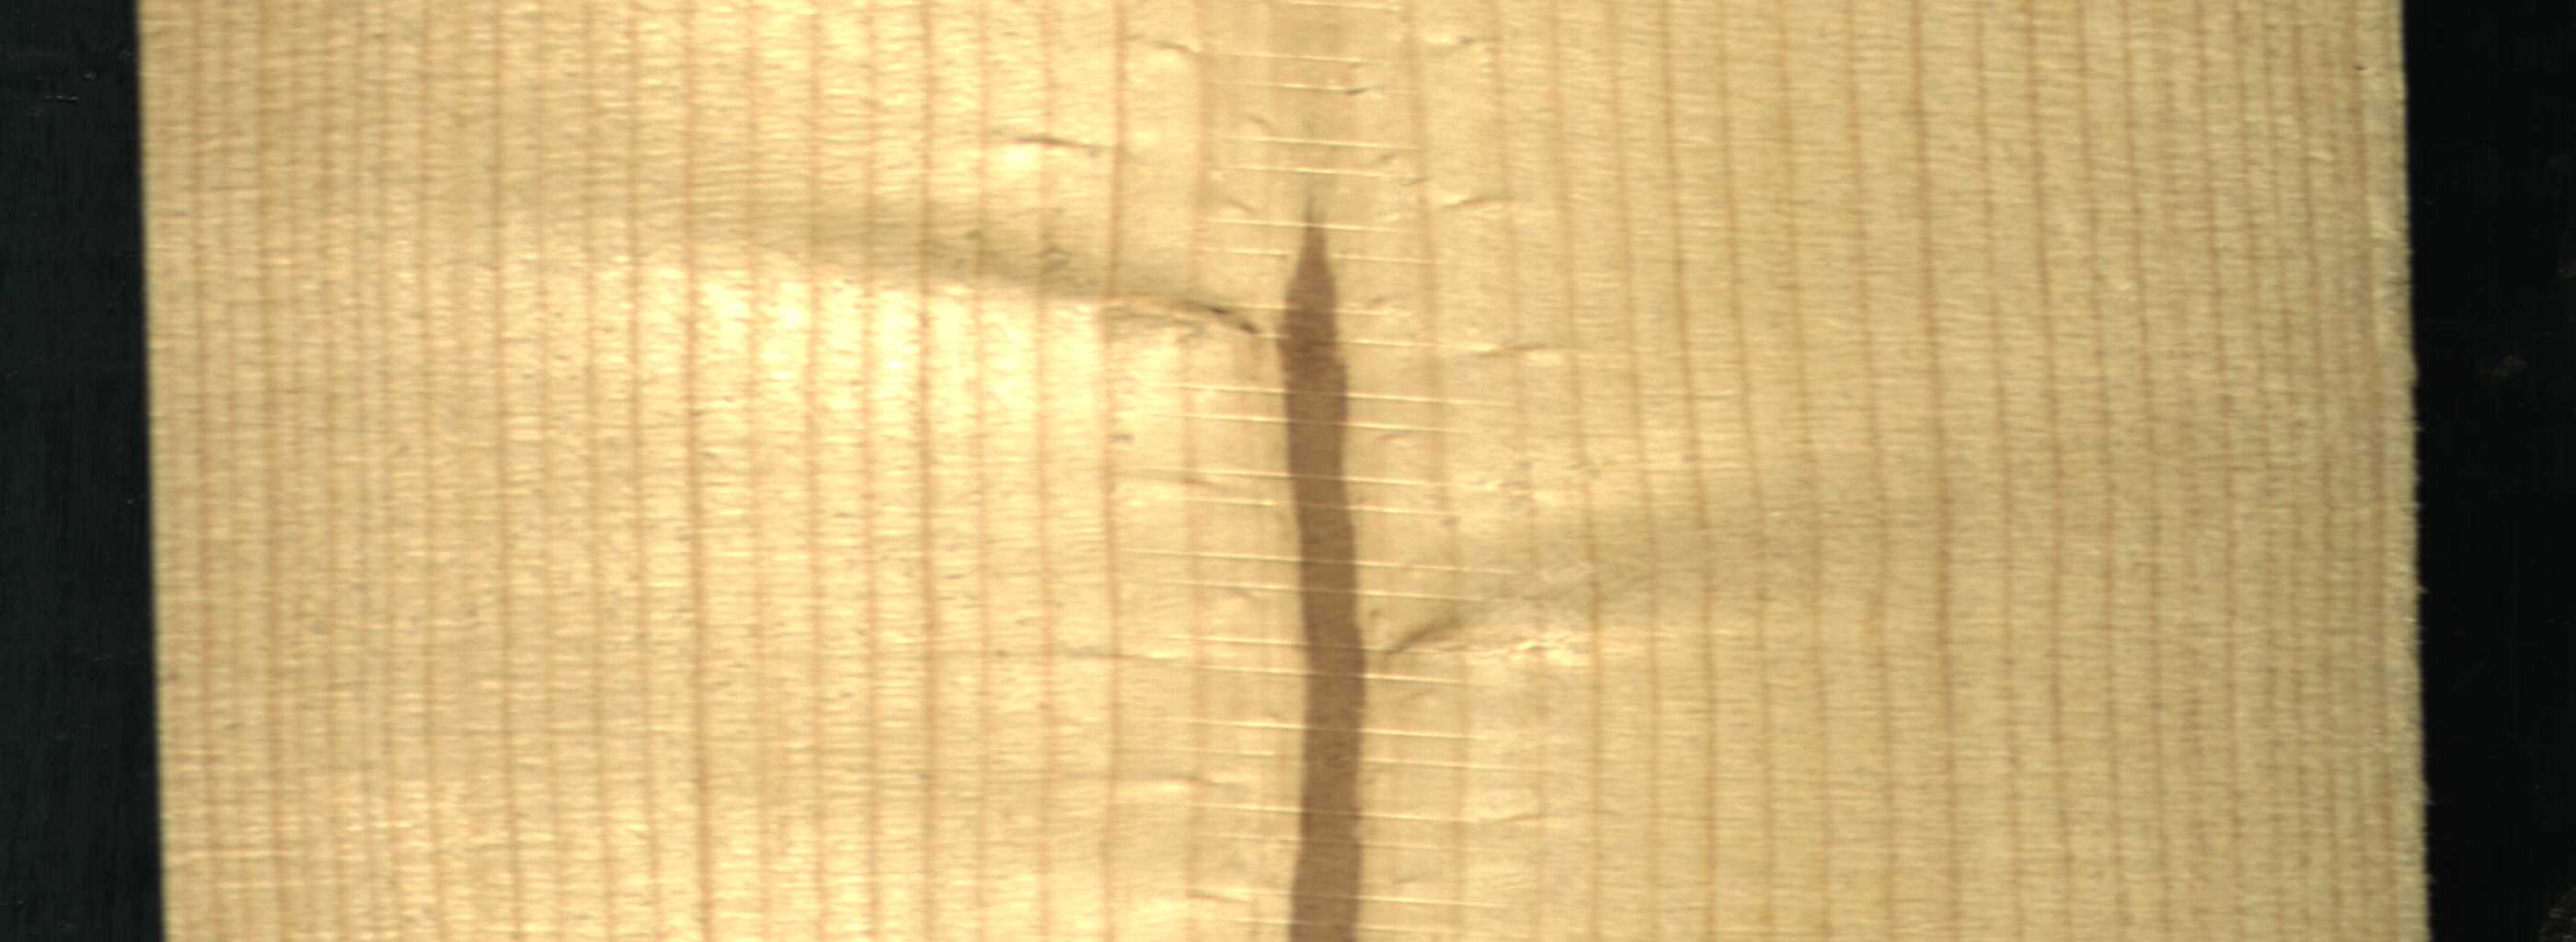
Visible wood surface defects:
Marrow